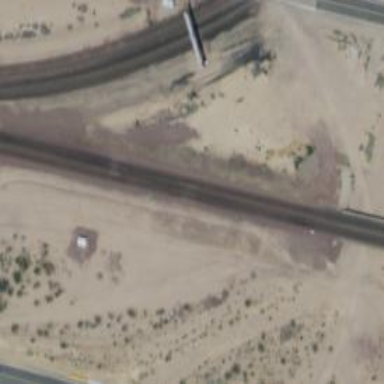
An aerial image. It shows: Railway track.